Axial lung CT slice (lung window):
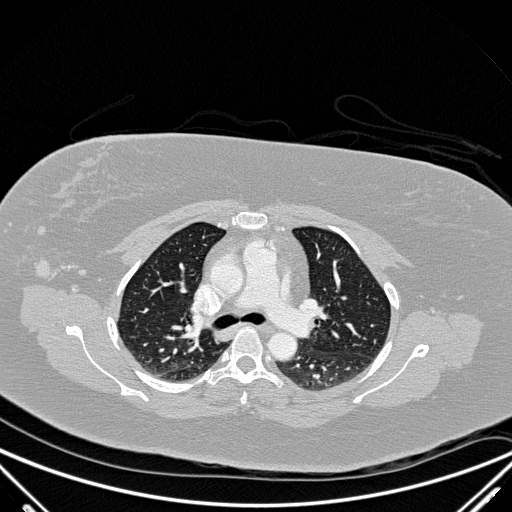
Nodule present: no